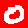
Digit: 0